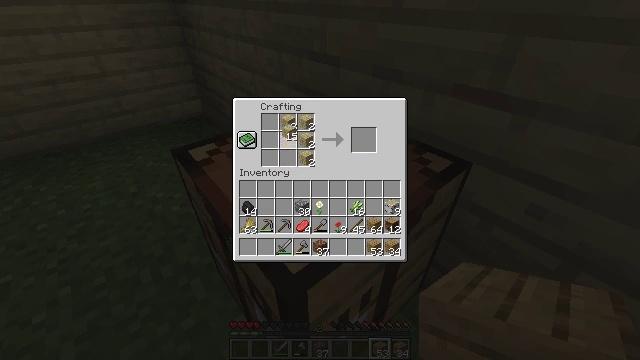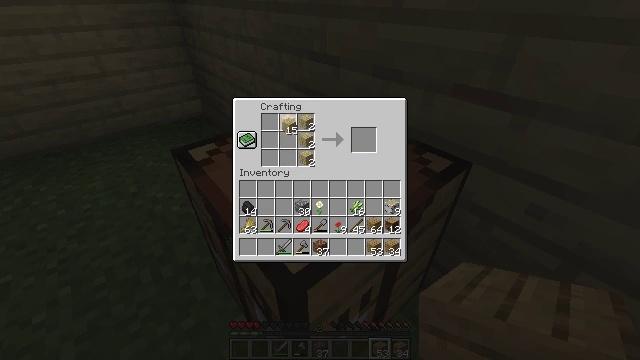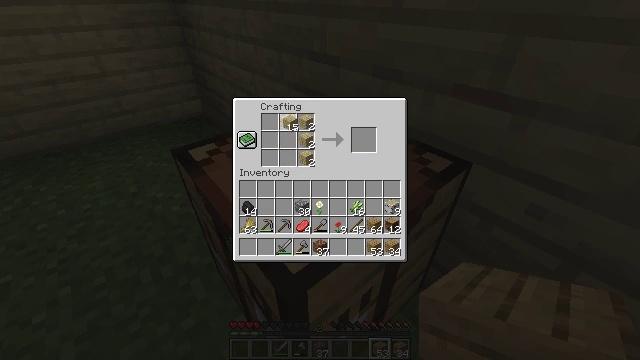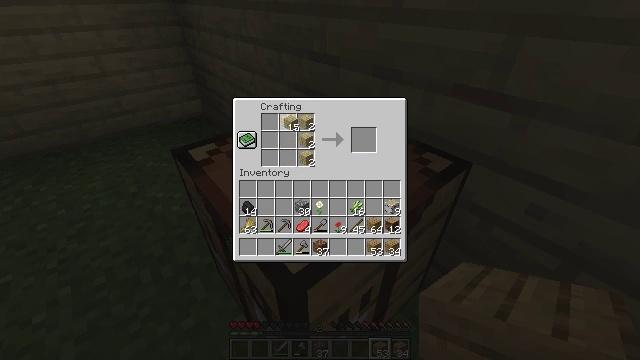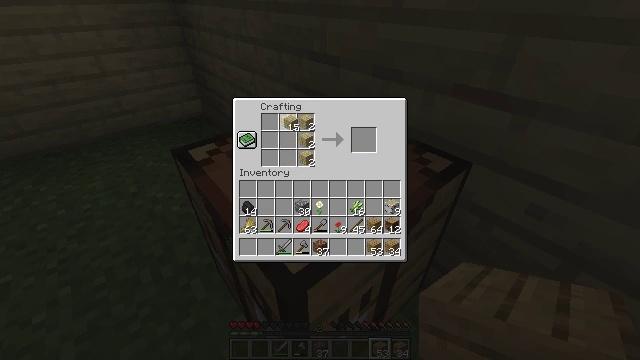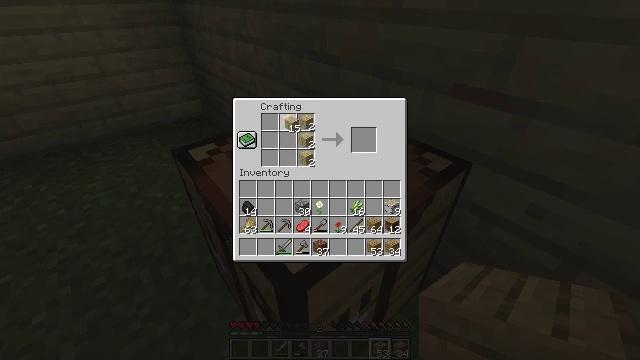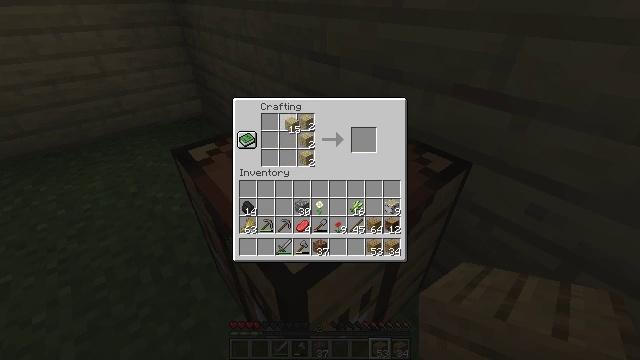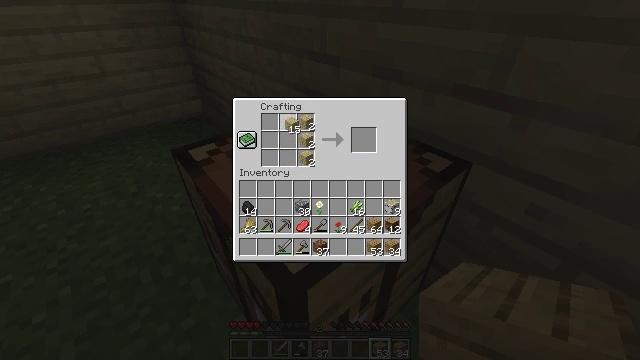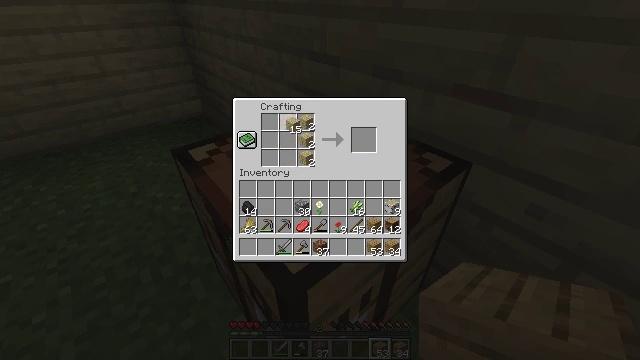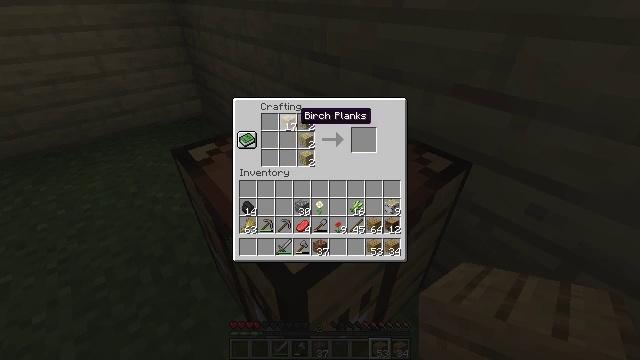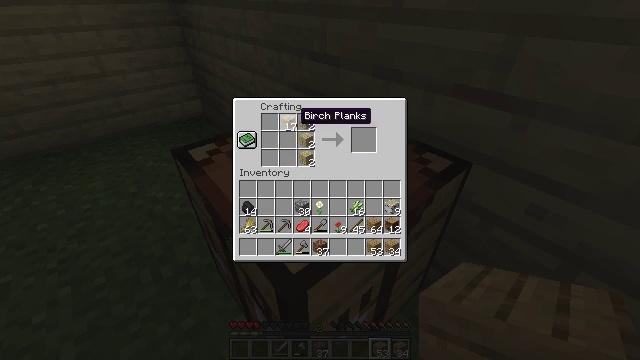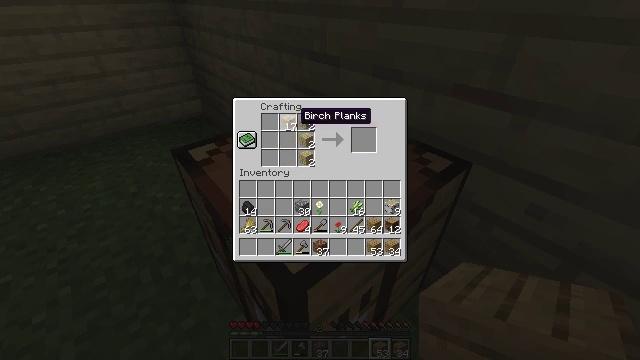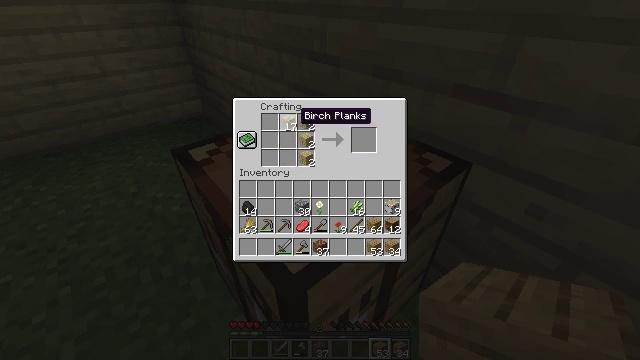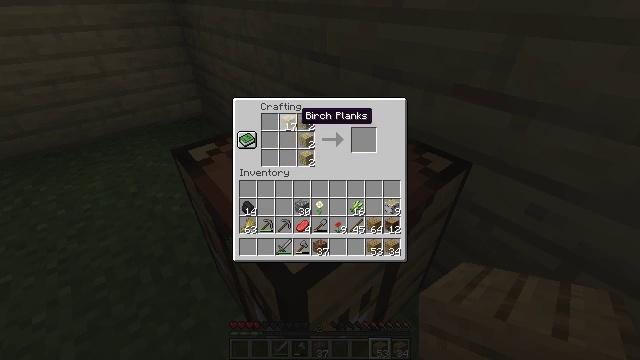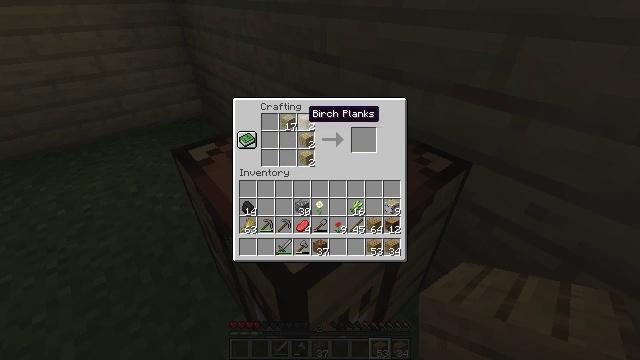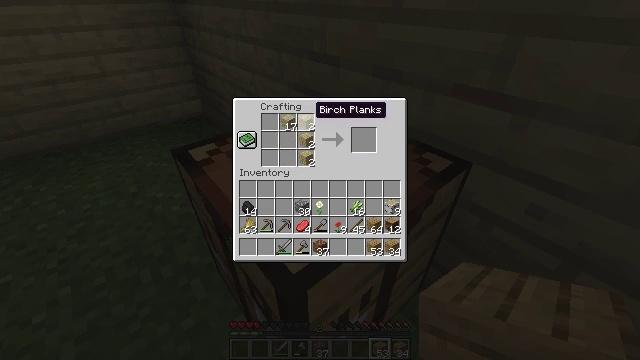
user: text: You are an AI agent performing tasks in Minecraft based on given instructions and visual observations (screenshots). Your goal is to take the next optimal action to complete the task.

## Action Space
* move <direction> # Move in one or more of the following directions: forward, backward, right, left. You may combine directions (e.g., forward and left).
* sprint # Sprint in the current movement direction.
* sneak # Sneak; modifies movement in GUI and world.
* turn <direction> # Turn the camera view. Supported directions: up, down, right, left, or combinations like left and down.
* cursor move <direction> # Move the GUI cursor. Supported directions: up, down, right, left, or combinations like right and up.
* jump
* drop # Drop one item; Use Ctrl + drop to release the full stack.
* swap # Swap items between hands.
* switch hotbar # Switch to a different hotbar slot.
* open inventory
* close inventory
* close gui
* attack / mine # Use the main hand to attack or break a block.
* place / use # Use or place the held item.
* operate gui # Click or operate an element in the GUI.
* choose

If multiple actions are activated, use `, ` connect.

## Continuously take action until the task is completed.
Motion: motion action
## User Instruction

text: Use birch planks to craft a birch door.
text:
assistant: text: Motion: no_op
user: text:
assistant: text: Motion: no_op
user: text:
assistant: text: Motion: no_op
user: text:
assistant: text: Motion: no_op
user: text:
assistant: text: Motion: operate gui
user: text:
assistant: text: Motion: operate gui
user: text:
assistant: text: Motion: operate gui
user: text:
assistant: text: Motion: operate gui
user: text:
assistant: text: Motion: no_op
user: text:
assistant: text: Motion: no_op
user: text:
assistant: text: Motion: no_op
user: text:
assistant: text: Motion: no_op
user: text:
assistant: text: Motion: no_op
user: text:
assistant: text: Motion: no_op
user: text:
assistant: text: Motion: cursor move right
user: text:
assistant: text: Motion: no_op
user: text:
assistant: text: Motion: no_op
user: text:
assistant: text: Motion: no_op
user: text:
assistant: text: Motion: operate gui
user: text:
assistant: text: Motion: operate gui
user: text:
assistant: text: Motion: operate gui
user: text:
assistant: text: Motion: no_op
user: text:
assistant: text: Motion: no_op
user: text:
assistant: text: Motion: no_op
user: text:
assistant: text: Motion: no_op
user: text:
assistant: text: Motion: no_op
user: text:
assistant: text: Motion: no_op
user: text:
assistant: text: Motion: no_op
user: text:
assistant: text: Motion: no_op
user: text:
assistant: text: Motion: no_op